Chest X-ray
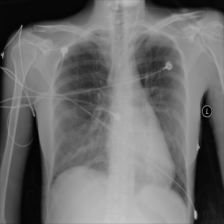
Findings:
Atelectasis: negative
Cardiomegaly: negative
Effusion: negative
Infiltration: negative
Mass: negative
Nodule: negative
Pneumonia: negative
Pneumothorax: negative
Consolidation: negative
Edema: negative
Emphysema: negative
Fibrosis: negative
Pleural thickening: negative
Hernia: negative